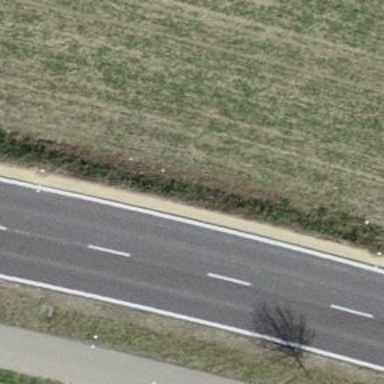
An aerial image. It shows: Secondary road.